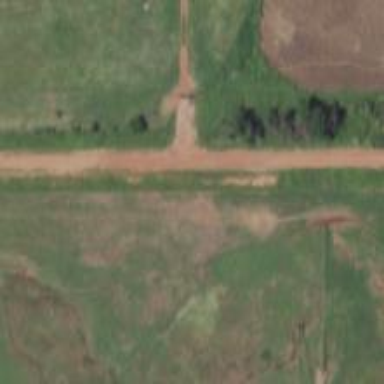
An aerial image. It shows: Unclassified road with grade4 tracktype.